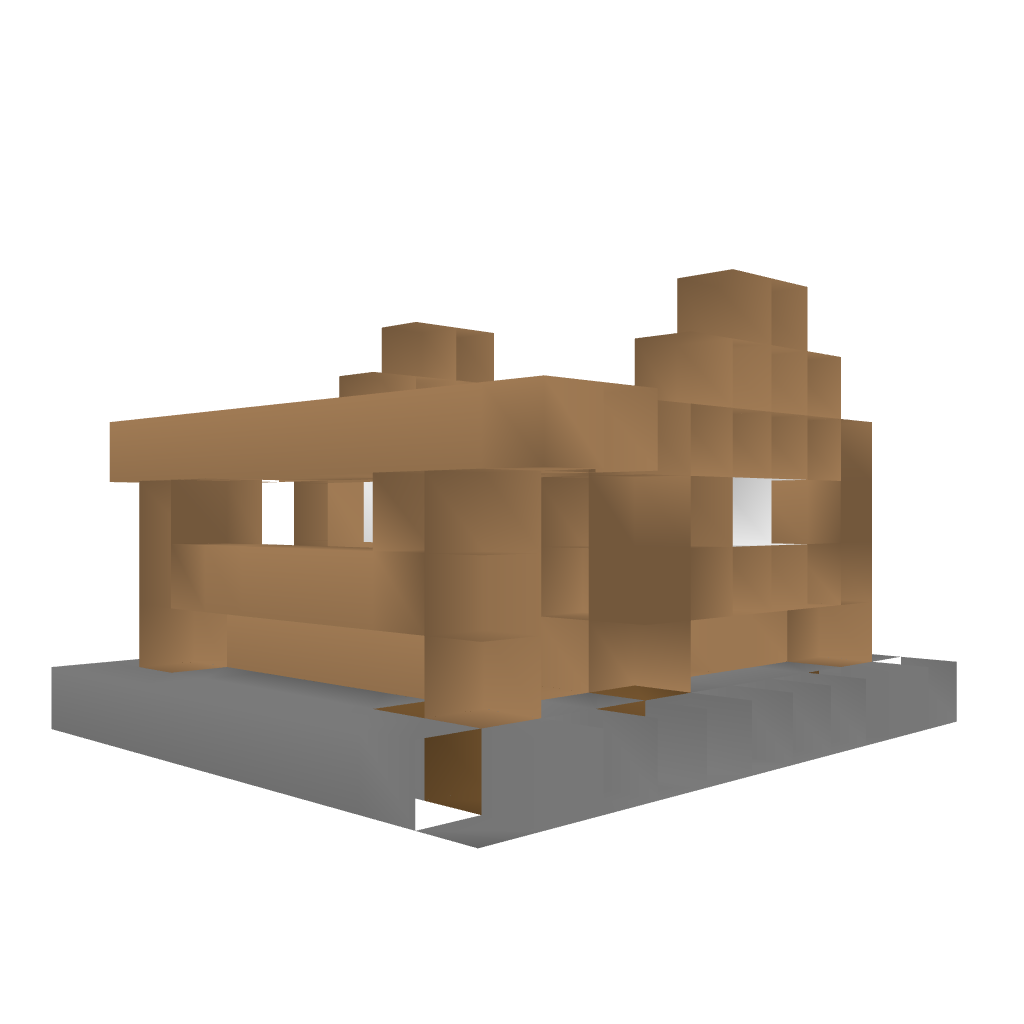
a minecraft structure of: Small Survival Shack bad low quality